Interaction volume radius: 10 \u00c5
Interaction volume height: 25 \u00c5
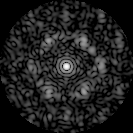
Disorder parameter: 0.6862